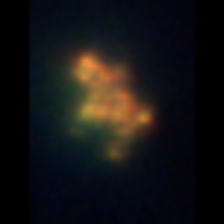
Taxon: Unknown_detritus
Group: Unknown